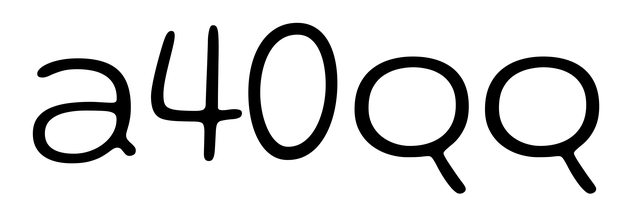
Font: Gluten_ExtraLight